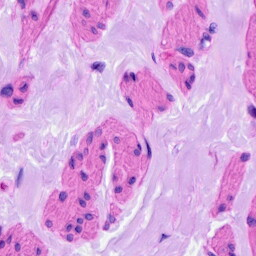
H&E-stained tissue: Ovarian